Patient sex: F
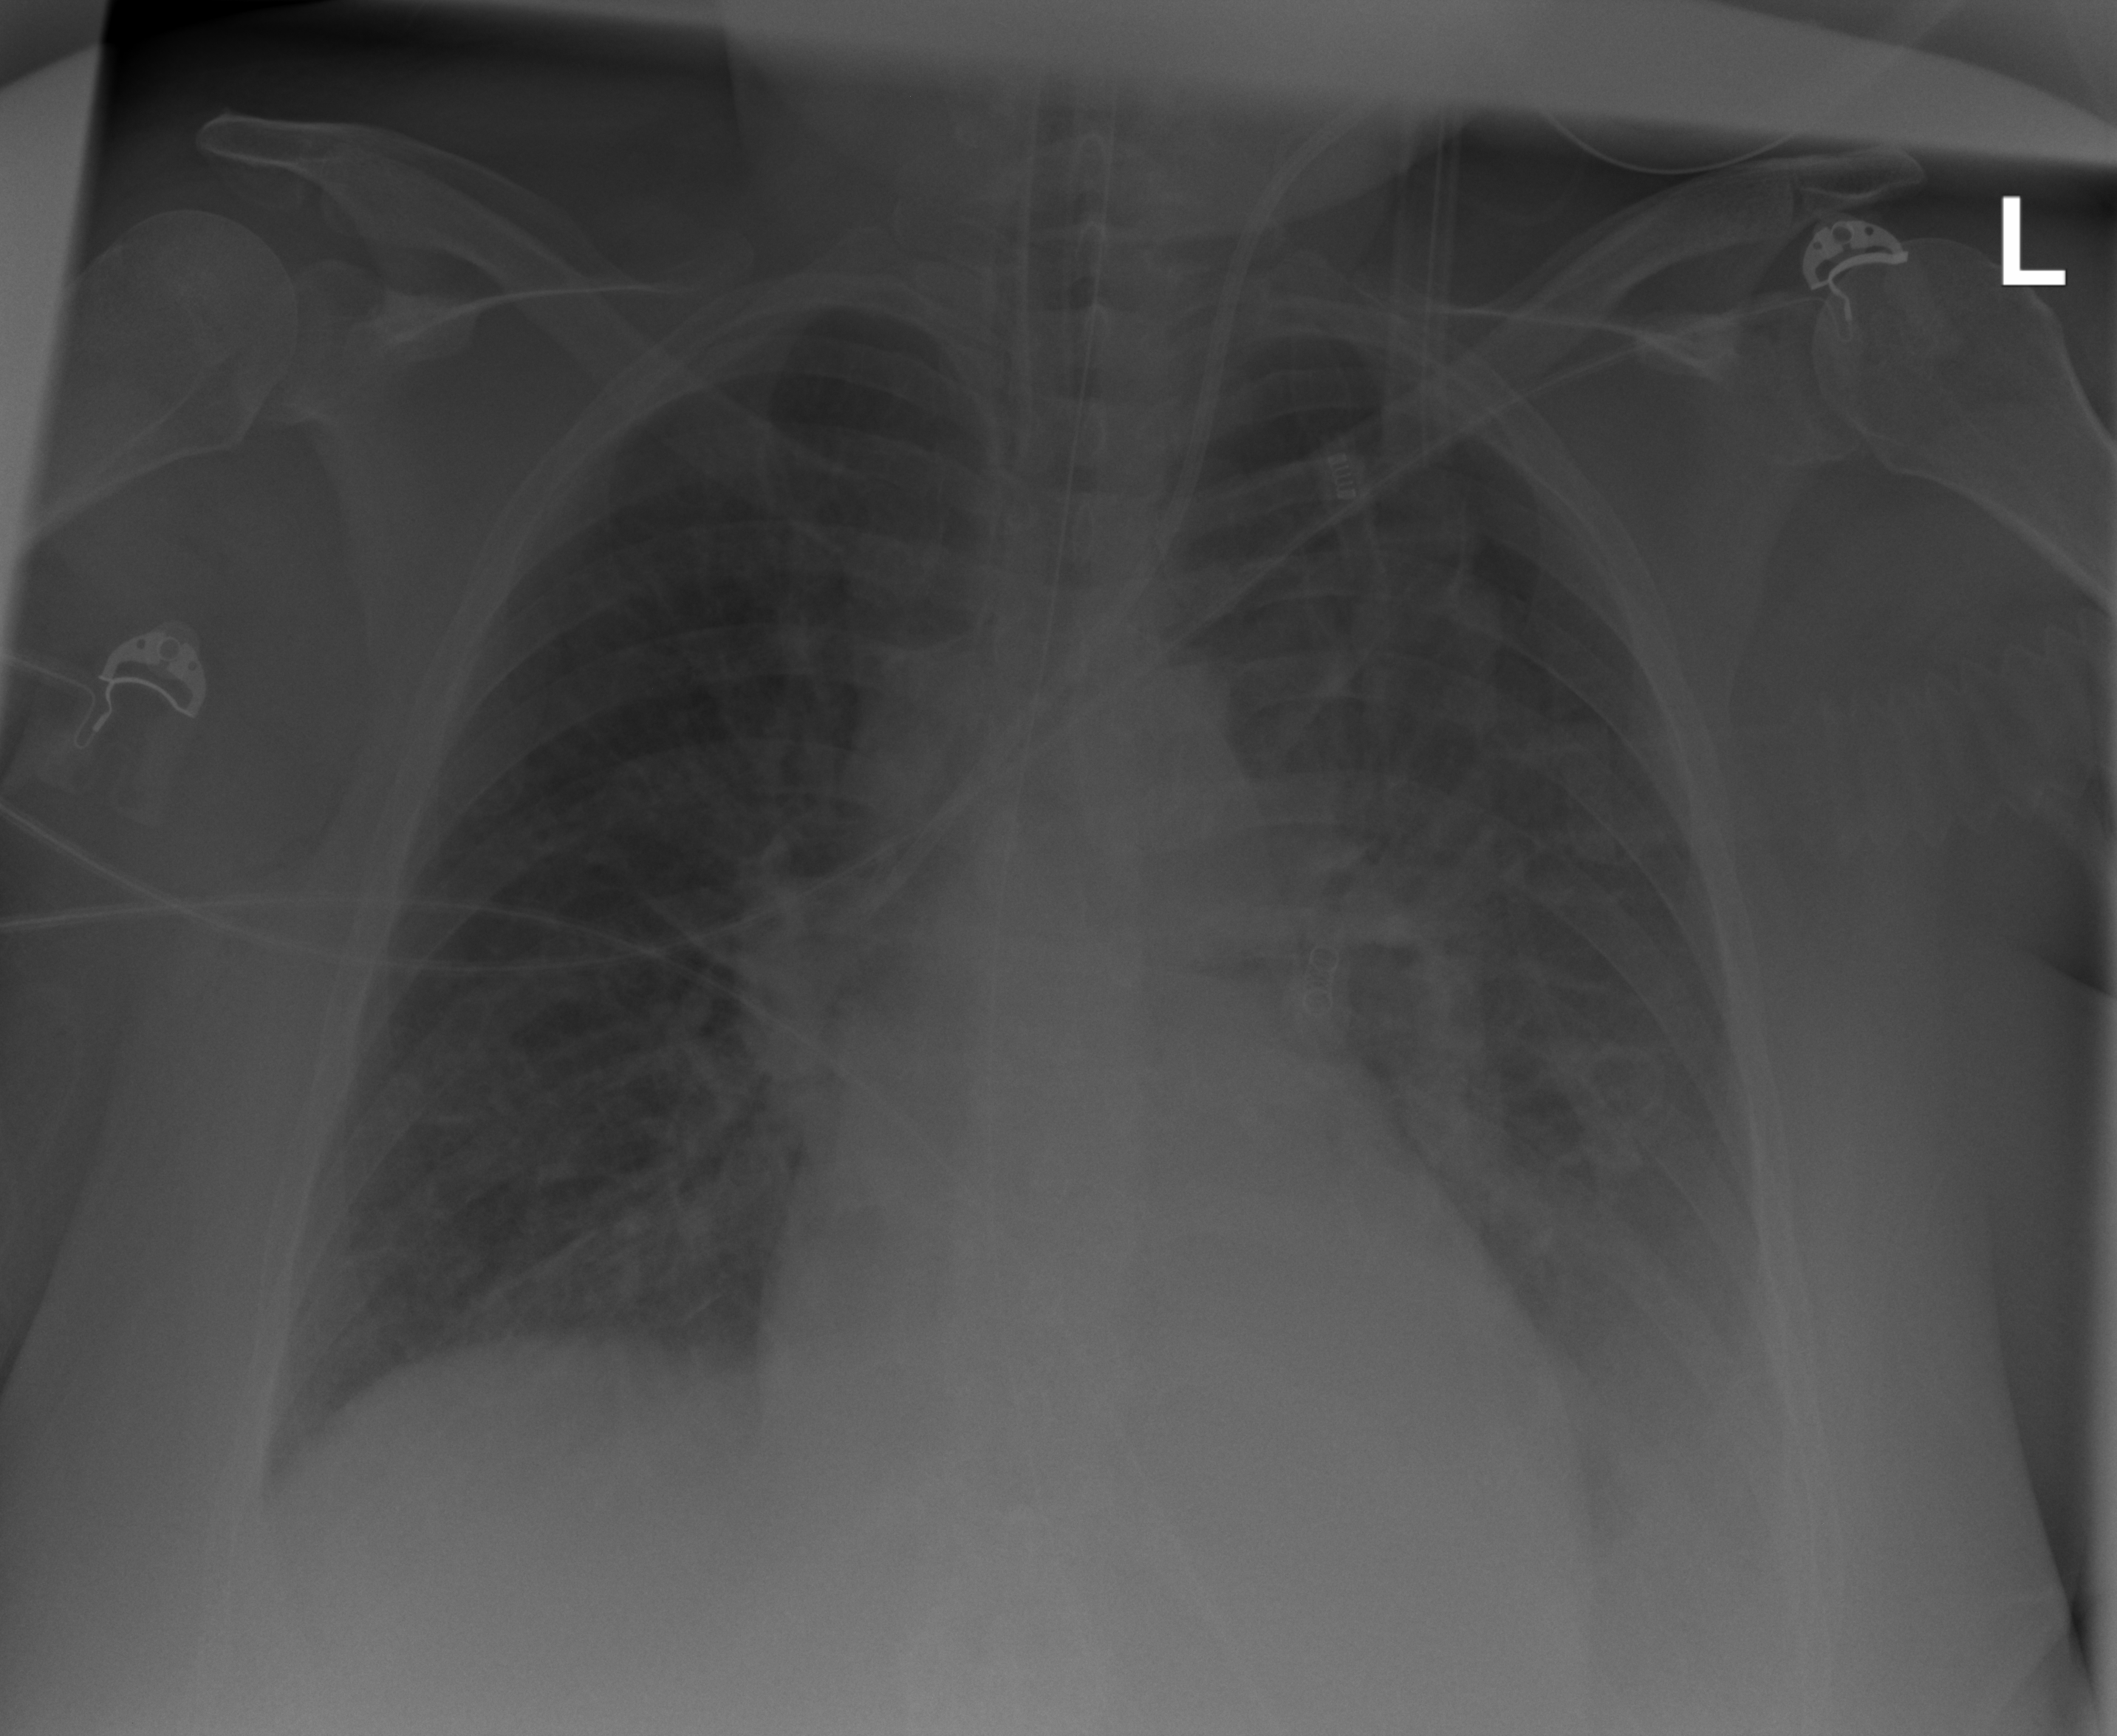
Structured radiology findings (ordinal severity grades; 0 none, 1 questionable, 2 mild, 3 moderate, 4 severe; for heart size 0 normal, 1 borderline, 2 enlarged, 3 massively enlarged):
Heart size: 1
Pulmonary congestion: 2
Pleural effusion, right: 1
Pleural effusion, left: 2
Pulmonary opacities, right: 0
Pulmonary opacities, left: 0
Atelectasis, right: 2
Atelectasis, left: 2